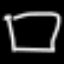
Label: square